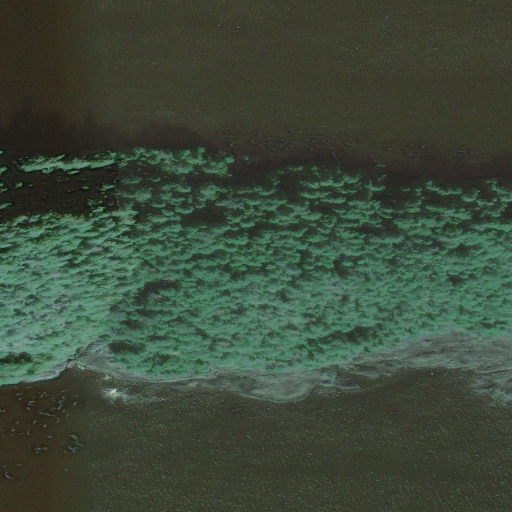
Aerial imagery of island in Alaska named Nellag Island containing only unknown